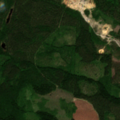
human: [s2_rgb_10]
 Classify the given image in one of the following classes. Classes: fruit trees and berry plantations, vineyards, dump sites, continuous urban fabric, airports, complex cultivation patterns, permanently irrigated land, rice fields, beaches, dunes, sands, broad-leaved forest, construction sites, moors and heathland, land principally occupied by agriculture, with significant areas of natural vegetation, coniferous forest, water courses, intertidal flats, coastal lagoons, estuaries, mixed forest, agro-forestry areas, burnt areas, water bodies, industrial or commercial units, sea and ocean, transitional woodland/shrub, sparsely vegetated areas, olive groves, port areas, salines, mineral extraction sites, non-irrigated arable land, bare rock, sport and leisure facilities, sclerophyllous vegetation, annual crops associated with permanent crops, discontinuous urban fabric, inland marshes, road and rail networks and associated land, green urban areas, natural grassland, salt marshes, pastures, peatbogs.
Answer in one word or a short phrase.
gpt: coniferous forest, mixed forest, transitional woodland/shrub